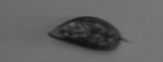
Label: Prorocentrum_triestinum